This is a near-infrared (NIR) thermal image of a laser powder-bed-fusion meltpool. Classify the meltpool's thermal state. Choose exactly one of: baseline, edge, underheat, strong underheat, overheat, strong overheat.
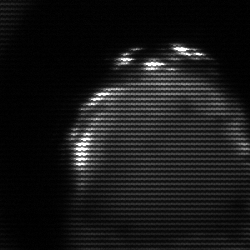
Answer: edge